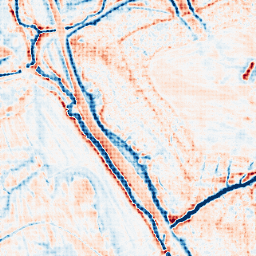
Category: edge_preserving
Decomposition family: guided
Decomposition parameters: radius: 4
eps: 0.001
Upsampling method: sinc_hamming
Upsampling parameters: scale: 8
kernel_size: 8
Upsampling scale: 8